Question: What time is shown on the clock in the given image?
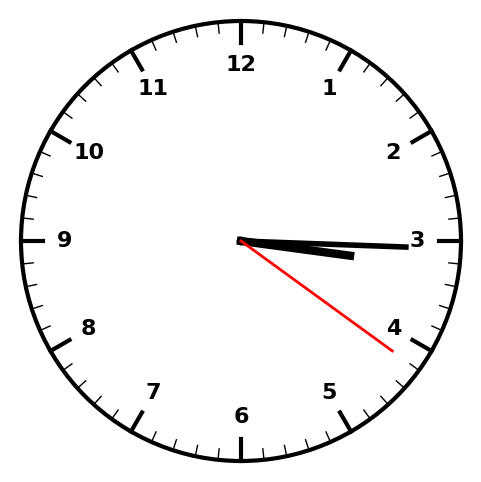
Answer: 03:15:21